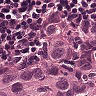
Metastatic tissue present: yes